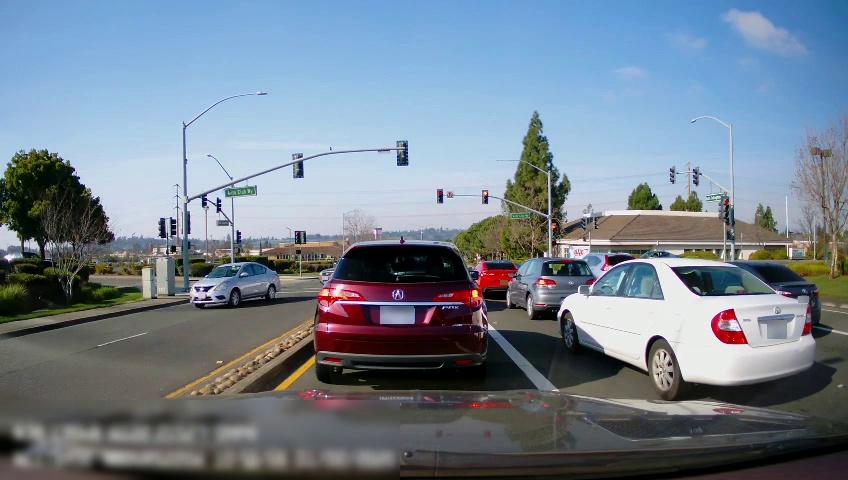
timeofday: Day
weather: Sunny
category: Drivable Space
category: Drivable Space
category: Vehicles | Car
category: Vehicles | SUV
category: Vehicles | SUV
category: Vehicles | Car
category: Vehicles | Car
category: Vehicles | Car
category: Vehicles | Car
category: Vehicles | SUV
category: Vehicles | Car
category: Lanes | Current Lane
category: Lanes | Current Lane
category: Lanes | Current Lane
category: Lanes | Alternate Lane
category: Lanes | Opposite Lane
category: Traffic | Signs
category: Traffic | Signs
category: Traffic | Signs
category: Traffic | Signs
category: Traffic | Lights
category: Traffic | Lights
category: Traffic | Lights
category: Traffic | Lights
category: Traffic | Lights
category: Traffic | Lights
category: Traffic | Lights
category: Traffic | Lights
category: Traffic | Lights
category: Traffic | Lights
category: Traffic | Lights
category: Traffic | Lights
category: Traffic | Lights
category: Traffic | Lights
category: Traffic | Lights